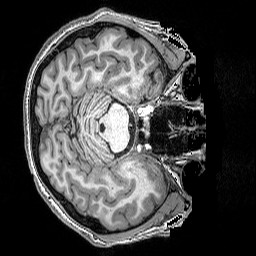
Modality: T1w
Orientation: axial
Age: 26
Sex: female